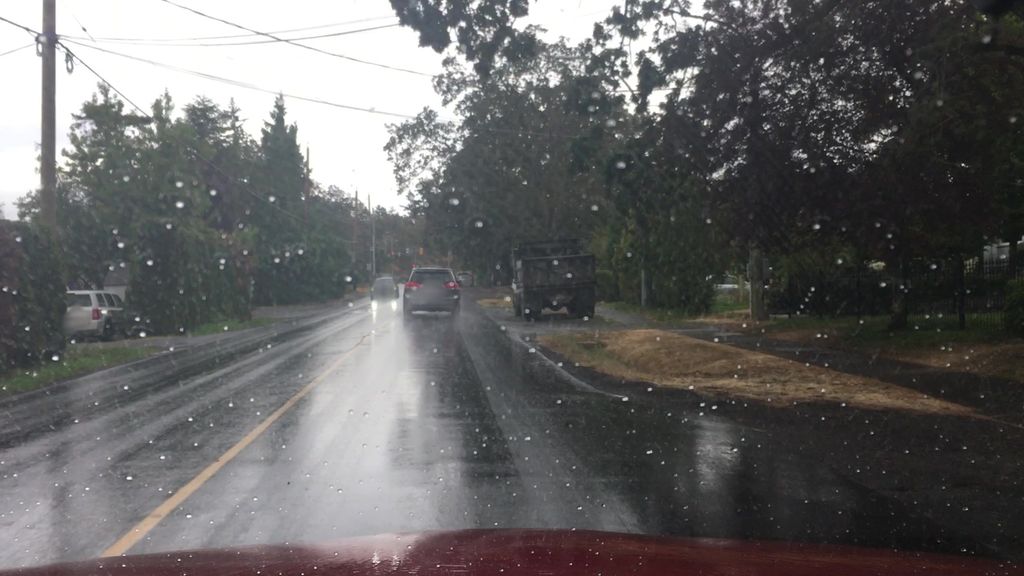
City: victoria